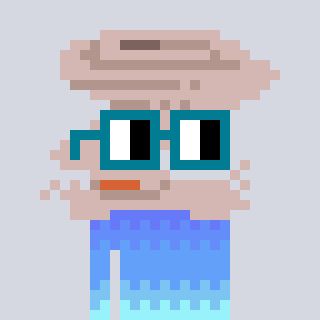
a pixel art character with square dark green glasses, a tornado-shaped head and a purple-colored body on a cool background